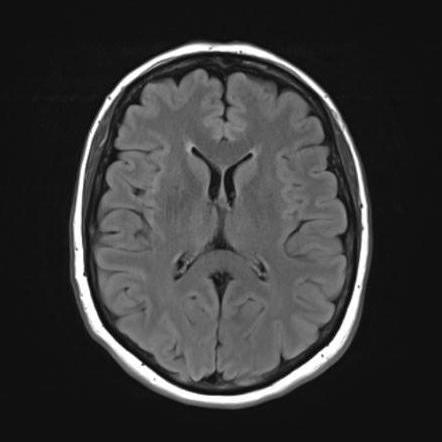
Label: notumor